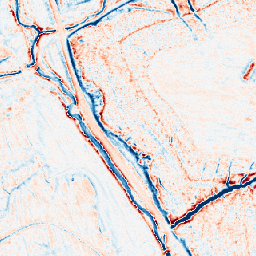
Category: edge_preserving
Decomposition family: anisotropic_diffusion
Decomposition parameters: iterations: 50
kappa: 100
gamma: 0.05
Upsampling method: nearest
Upsampling parameters: scale: 4
Upsampling scale: 4